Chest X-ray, AP view. Patient: 39 years old, sex F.
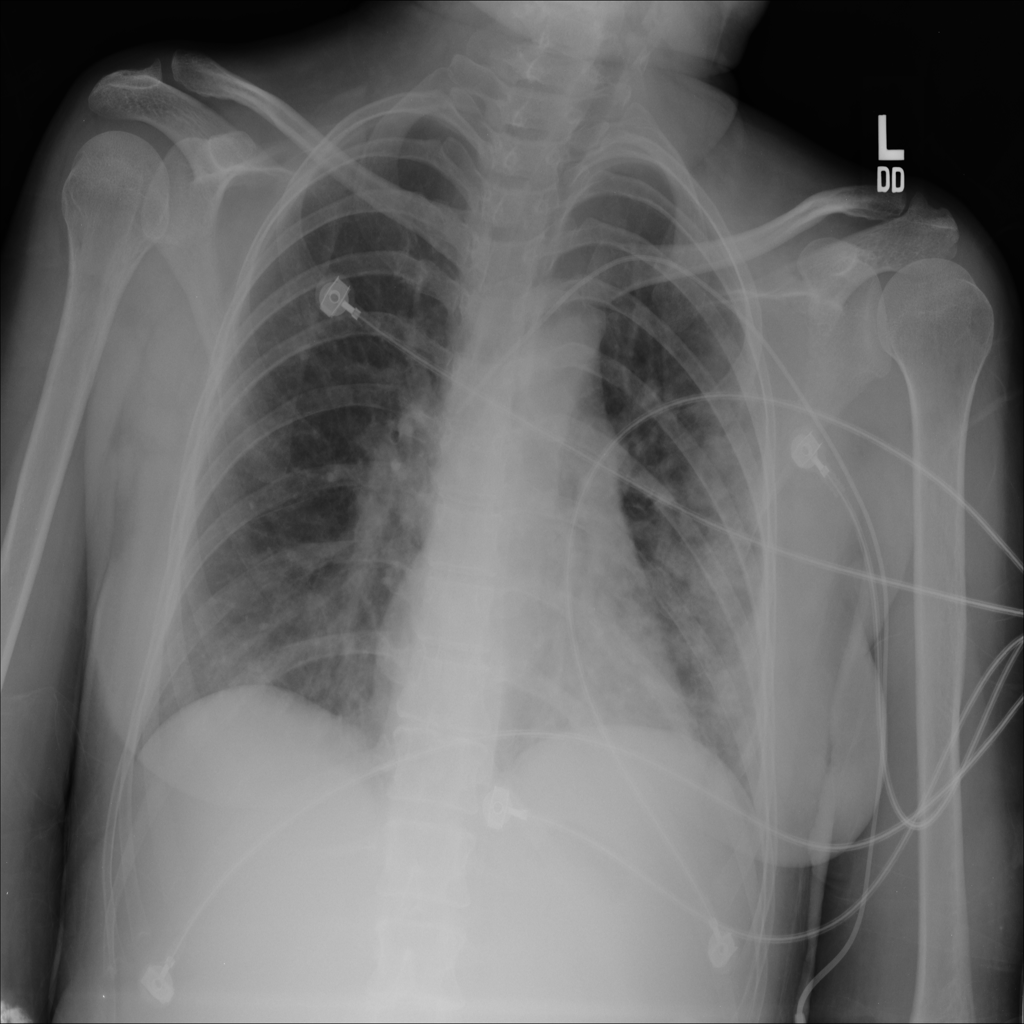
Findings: No Finding